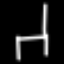
Label: chair